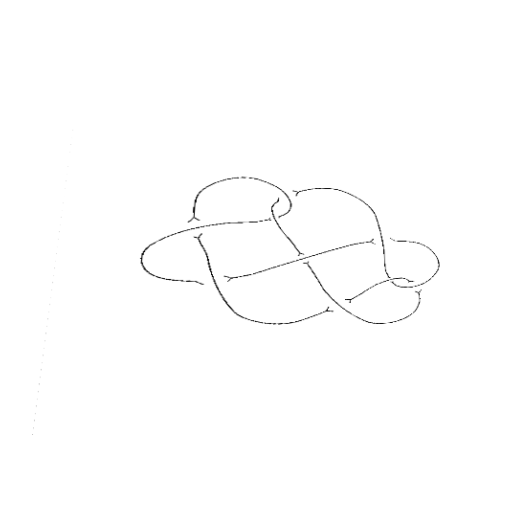
Crossing number: 9